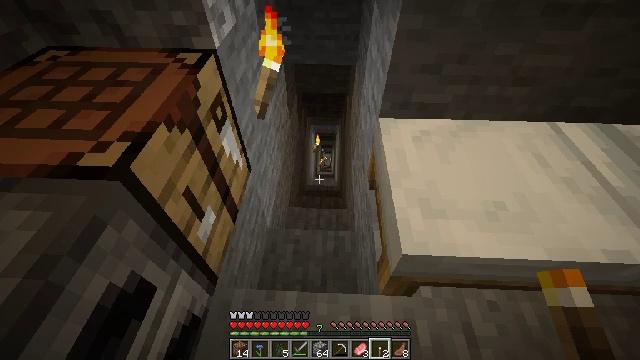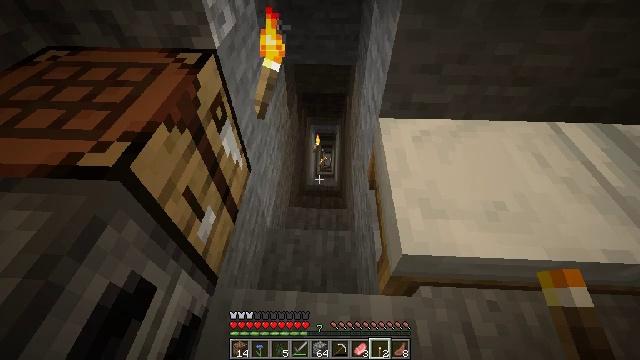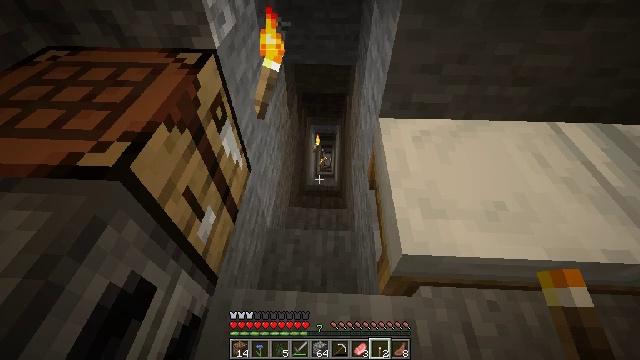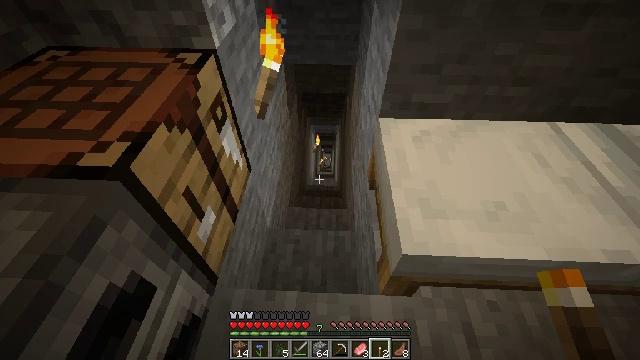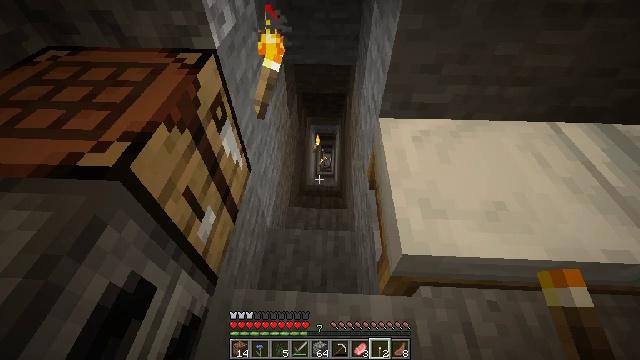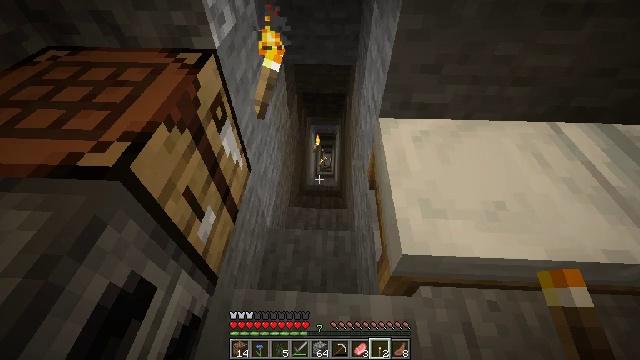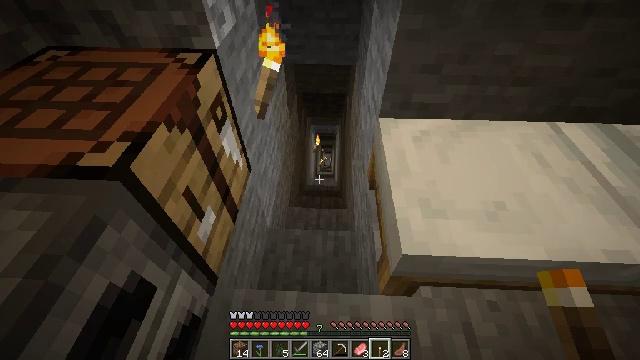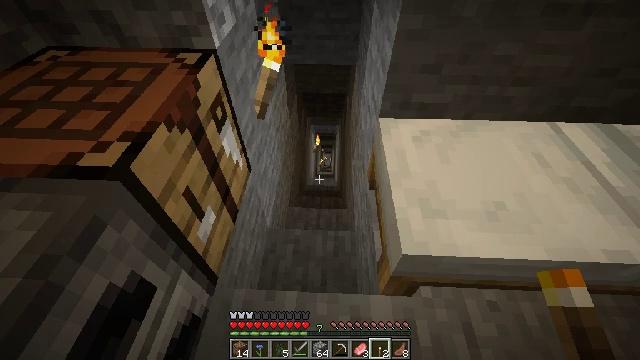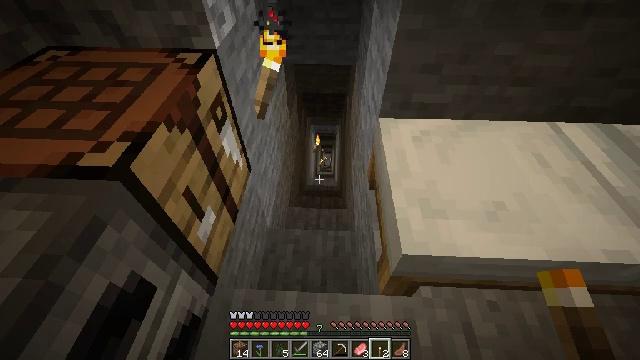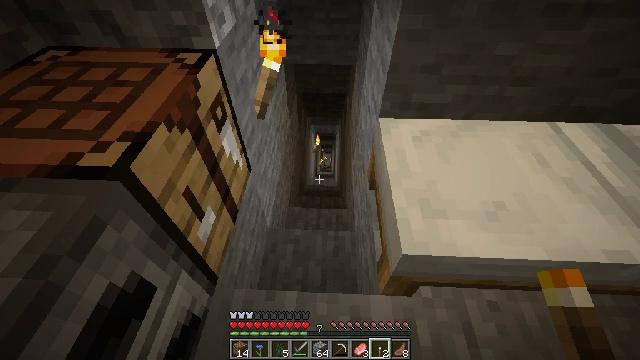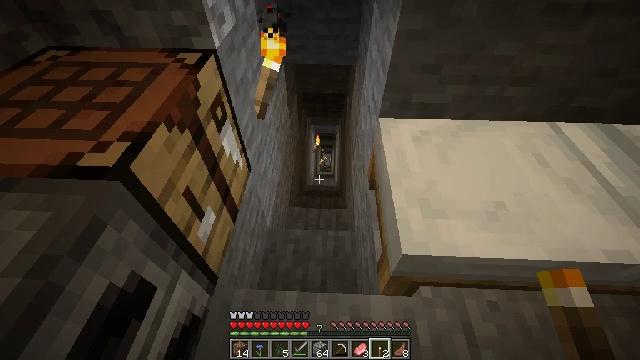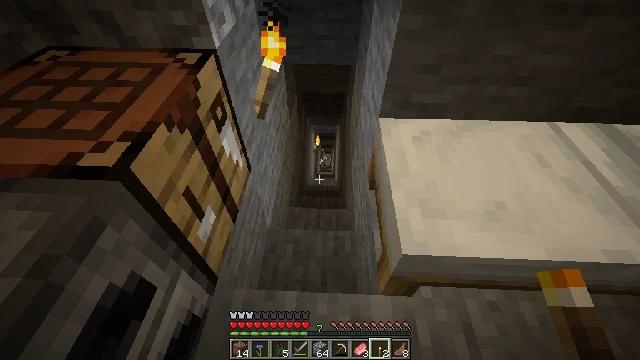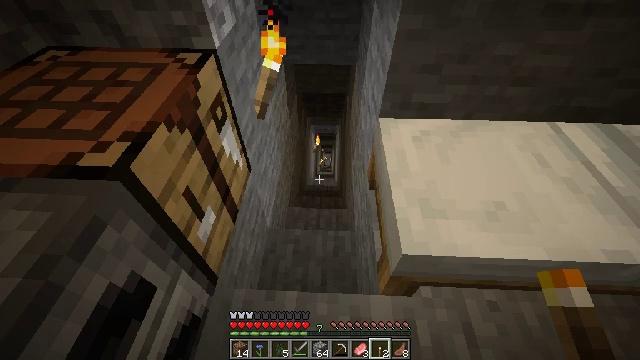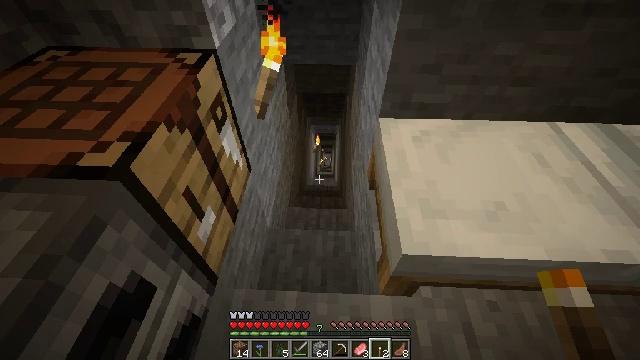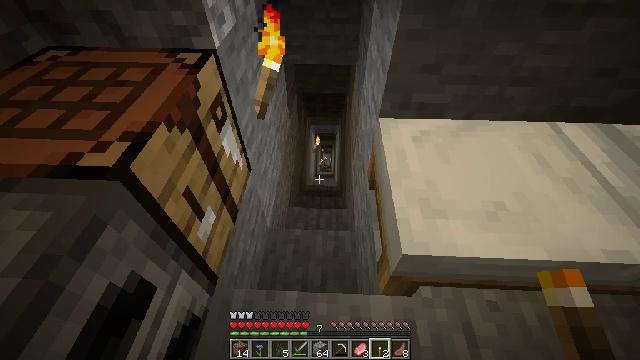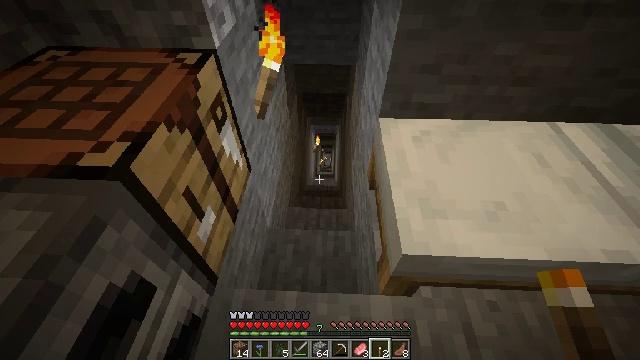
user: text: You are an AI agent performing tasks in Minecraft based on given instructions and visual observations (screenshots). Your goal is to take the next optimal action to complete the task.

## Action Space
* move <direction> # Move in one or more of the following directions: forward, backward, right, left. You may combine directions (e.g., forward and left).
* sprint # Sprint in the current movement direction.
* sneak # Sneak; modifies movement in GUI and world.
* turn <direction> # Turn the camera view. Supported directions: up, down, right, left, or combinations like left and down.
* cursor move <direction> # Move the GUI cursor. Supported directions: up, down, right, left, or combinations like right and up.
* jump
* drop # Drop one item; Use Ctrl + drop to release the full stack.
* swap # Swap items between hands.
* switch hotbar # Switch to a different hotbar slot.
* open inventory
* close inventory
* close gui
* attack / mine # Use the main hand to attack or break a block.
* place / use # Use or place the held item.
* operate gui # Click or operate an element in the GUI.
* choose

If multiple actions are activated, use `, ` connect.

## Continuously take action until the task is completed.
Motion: motion action
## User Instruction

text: Obtain cobblestone stairs by crafting them.
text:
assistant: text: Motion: no_op
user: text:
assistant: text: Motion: no_op
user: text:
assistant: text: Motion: no_op
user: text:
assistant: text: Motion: no_op
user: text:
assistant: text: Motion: no_op
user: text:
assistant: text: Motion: no_op
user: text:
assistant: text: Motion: no_op
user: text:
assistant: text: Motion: no_op
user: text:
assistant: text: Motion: no_op
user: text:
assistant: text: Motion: no_op
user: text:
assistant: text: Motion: no_op
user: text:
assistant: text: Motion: no_op
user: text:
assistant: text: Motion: no_op
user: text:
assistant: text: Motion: no_op
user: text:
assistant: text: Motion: no_op
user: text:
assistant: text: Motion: no_op
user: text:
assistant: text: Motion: no_op
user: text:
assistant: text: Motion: no_op
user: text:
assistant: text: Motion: no_op
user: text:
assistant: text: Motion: no_op
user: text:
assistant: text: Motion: no_op
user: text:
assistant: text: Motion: no_op
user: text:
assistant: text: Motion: no_op
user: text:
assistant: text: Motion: no_op
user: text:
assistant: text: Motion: no_op
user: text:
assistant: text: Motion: no_op
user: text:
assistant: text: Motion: no_op
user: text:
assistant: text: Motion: no_op
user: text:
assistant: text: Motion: no_op
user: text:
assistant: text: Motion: no_op